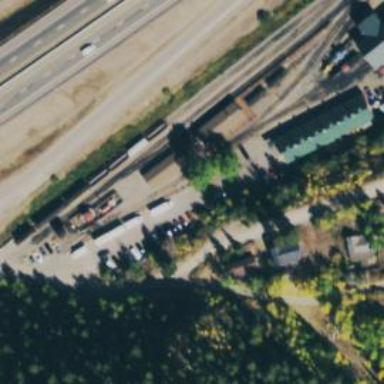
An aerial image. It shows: Preserved historic railway located in rail yard.